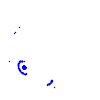
Particle: pion